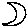
Label: moon